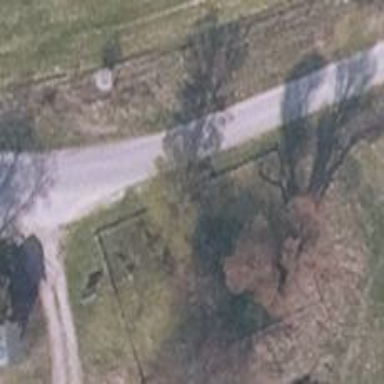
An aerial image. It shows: Cemetery.